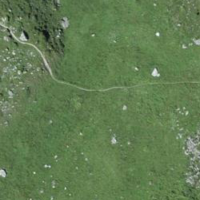
EUNIS habitat code: 26
Species observed at this site:
Rumex alpinus